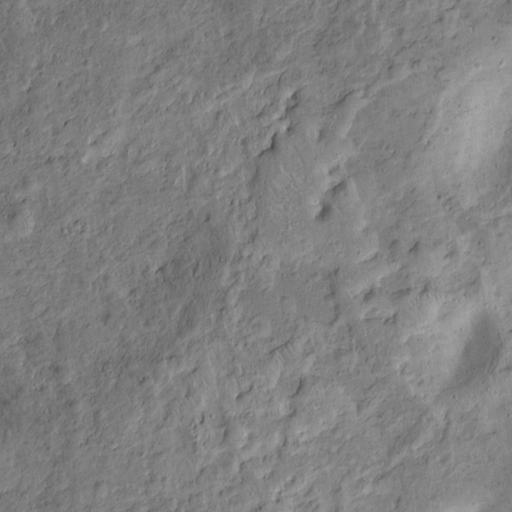
Objects detected: cone, cone, cone